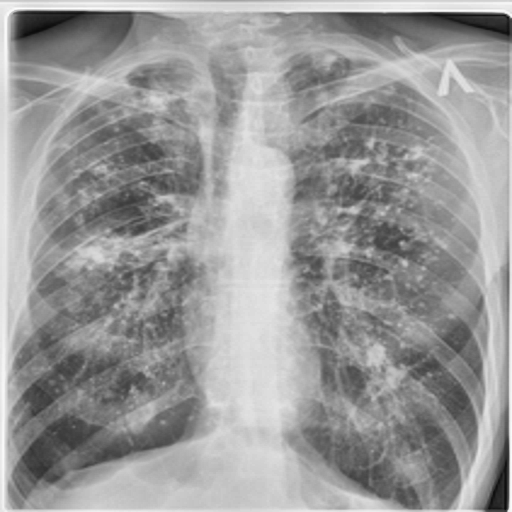
Finding: TUBERCULOSIS